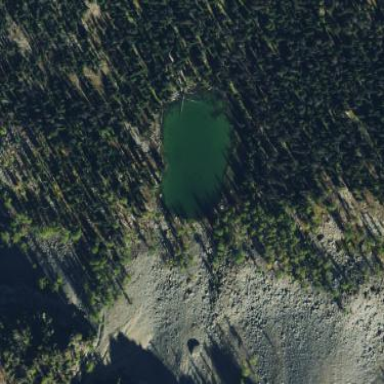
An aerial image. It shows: Serene lake.